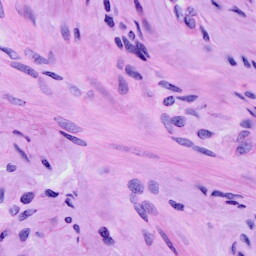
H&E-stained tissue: Cervix